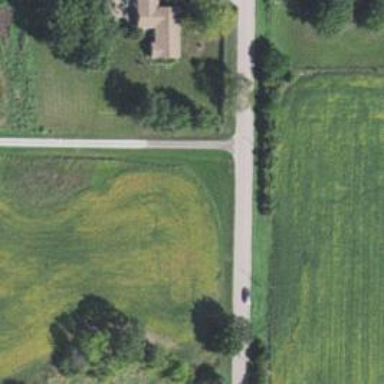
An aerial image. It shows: Driveway leading to service road.